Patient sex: M
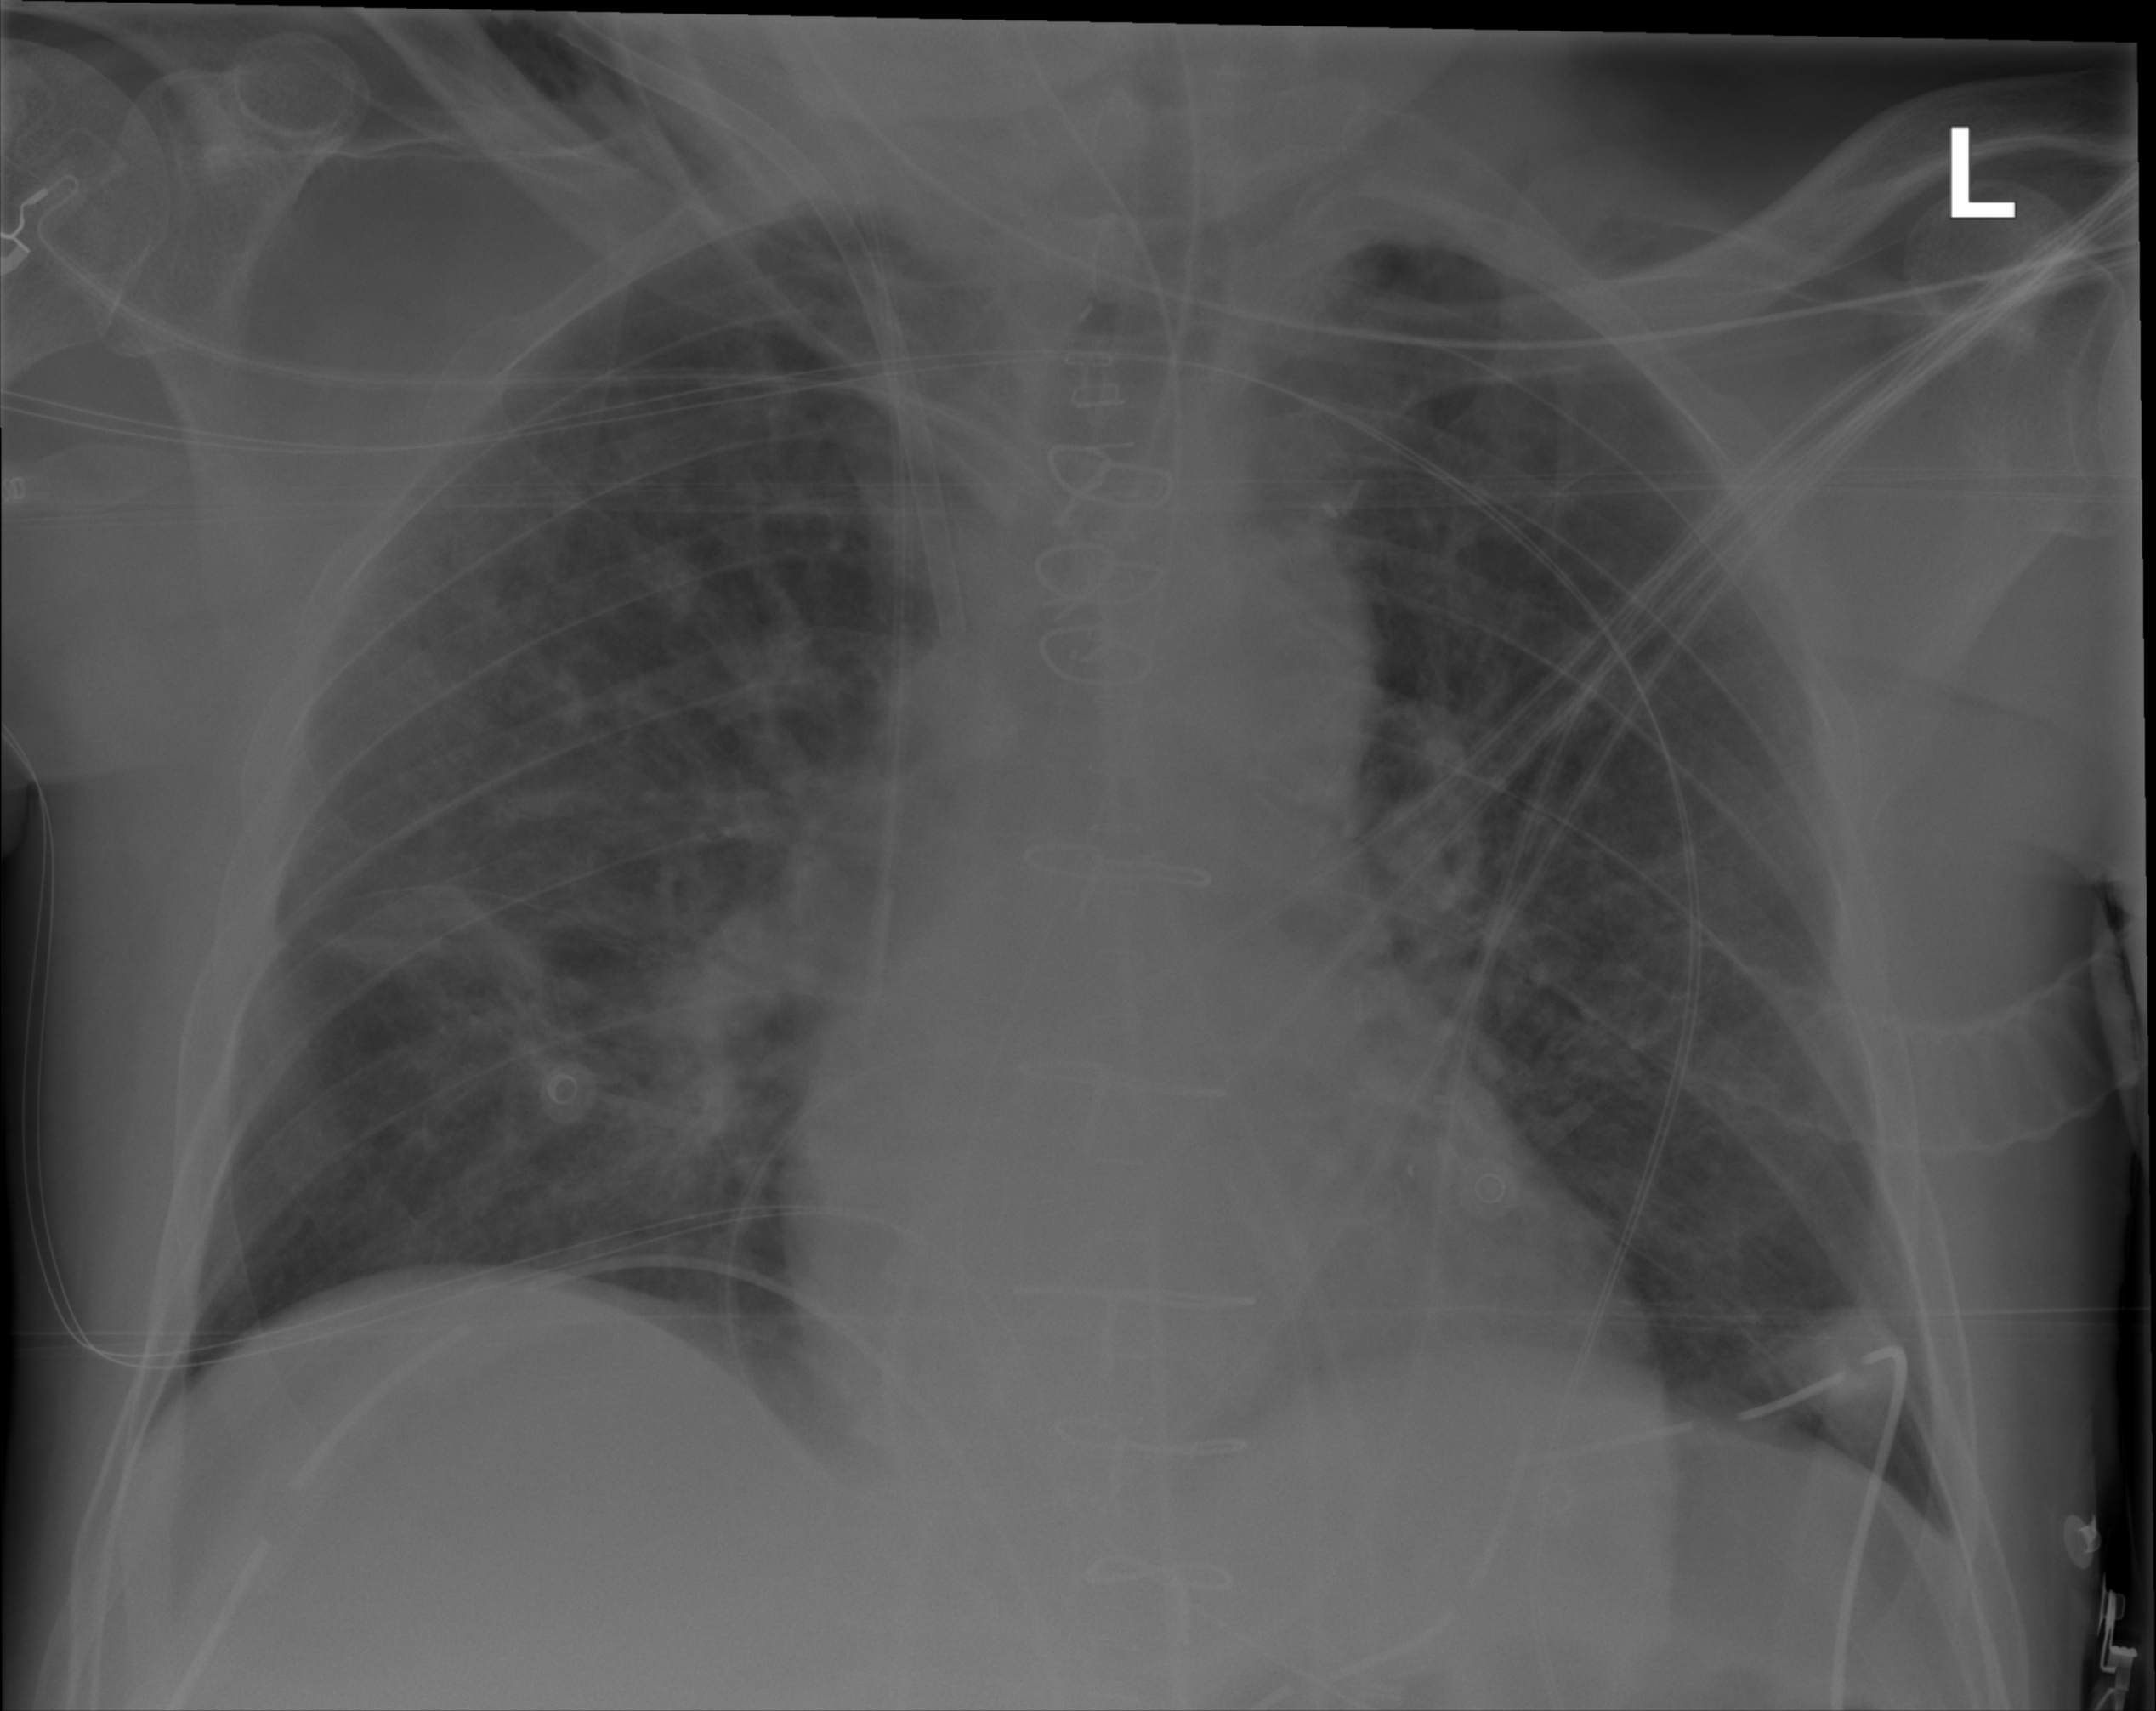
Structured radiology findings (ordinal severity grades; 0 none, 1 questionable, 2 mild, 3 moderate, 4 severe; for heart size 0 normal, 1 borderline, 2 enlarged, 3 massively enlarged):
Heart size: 0
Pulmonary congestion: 2
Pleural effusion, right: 0
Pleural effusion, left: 0
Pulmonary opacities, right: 2
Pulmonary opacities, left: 0
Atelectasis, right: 0
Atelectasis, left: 0